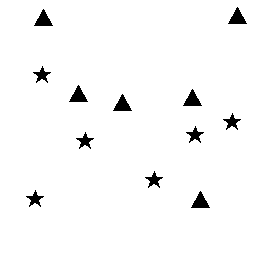
Squares: 0
Triangles: 6
Stars: 6
Total shapes: 12